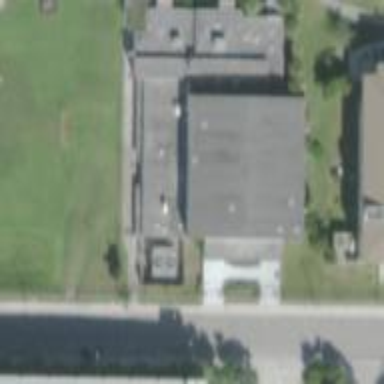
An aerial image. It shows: Building with sports hall used for leisure activities.